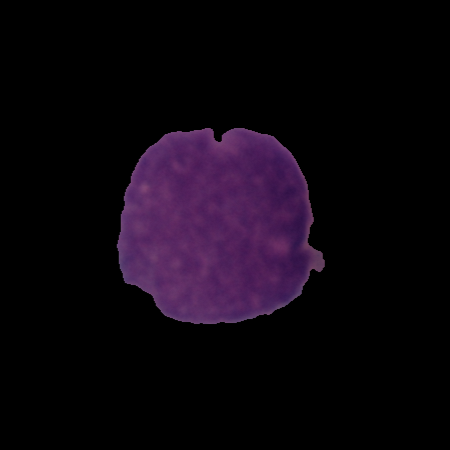
Label: cancer